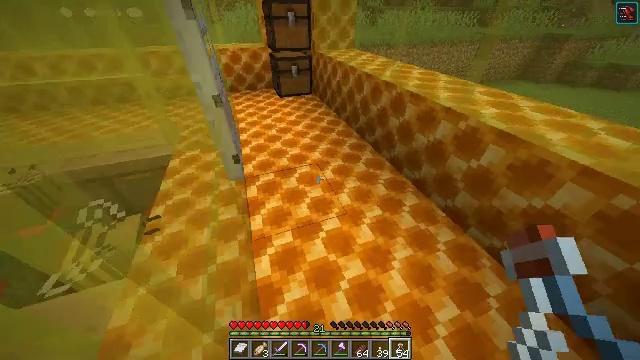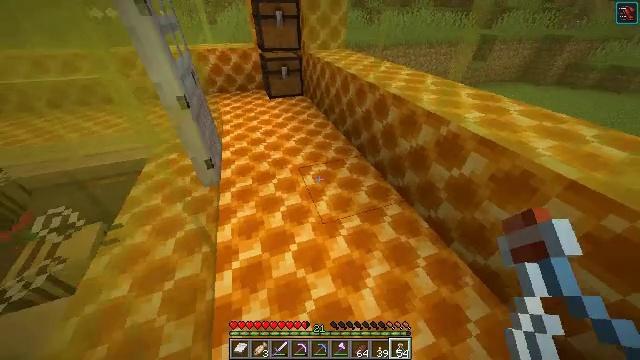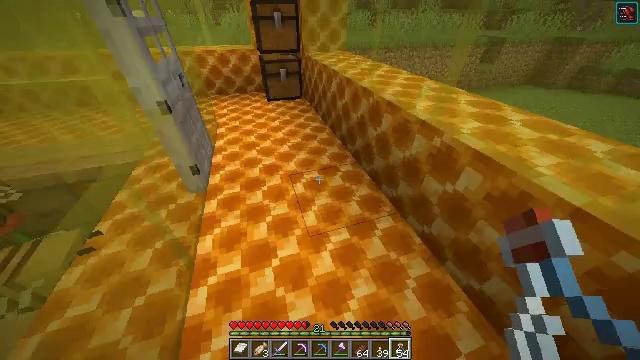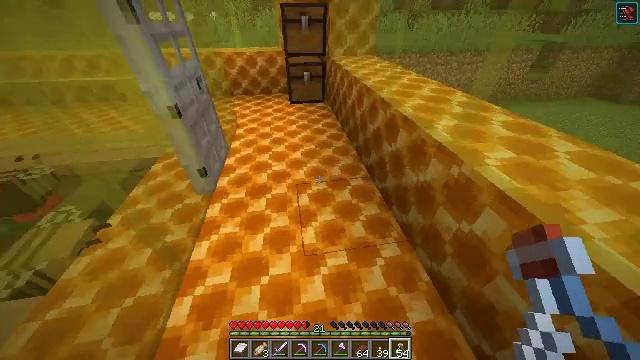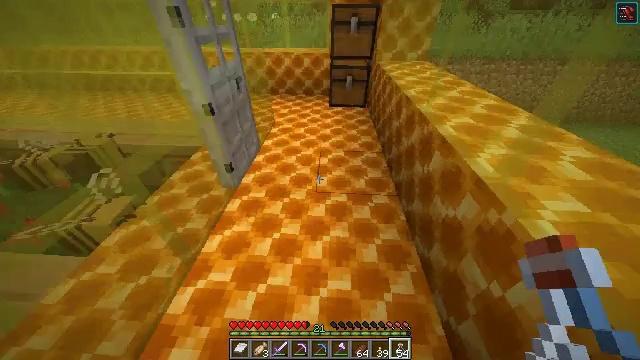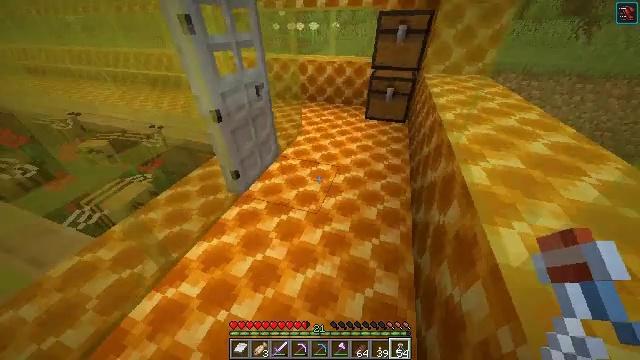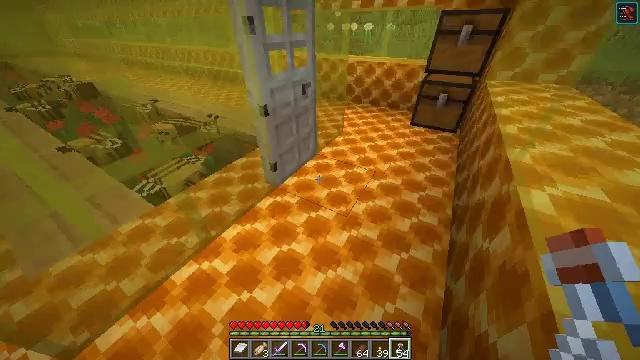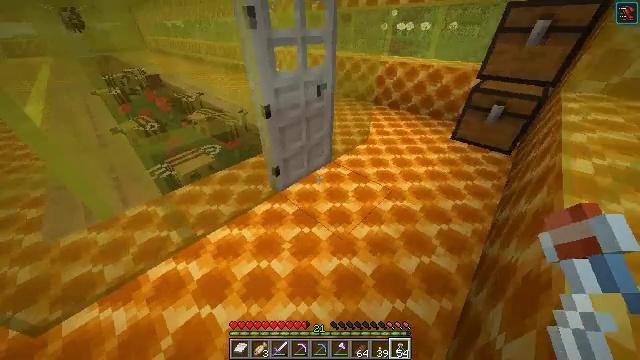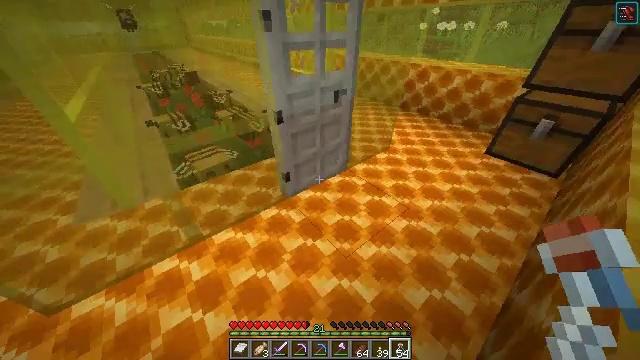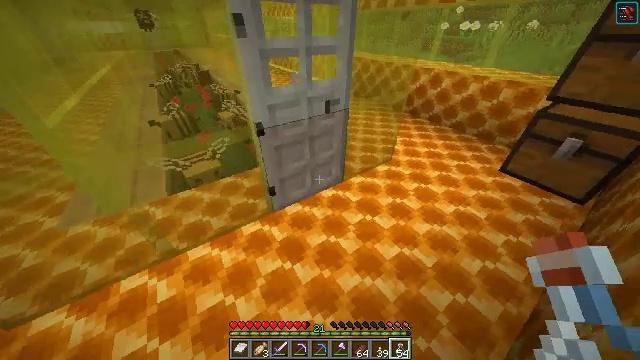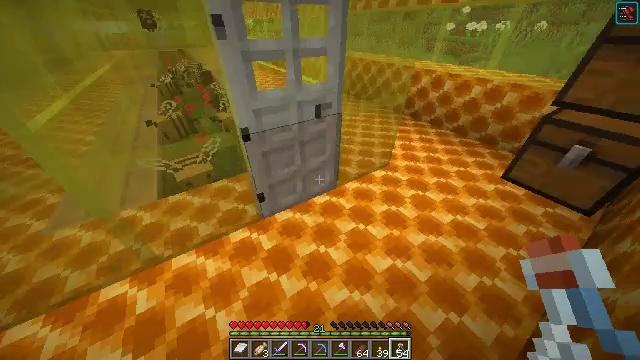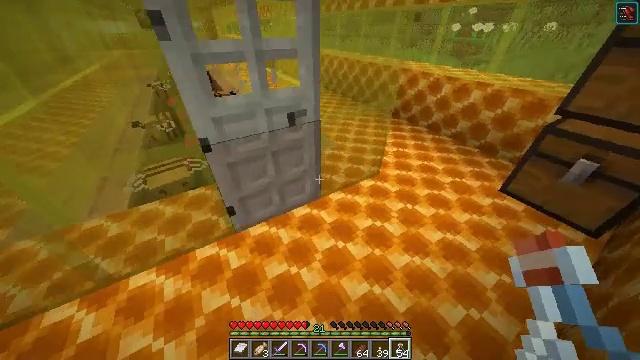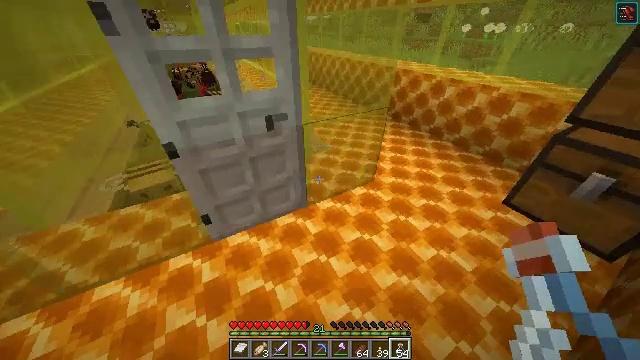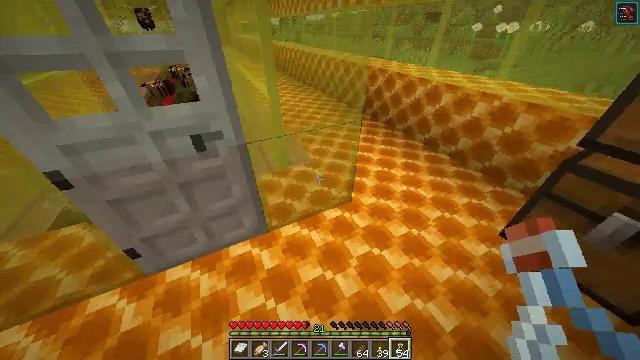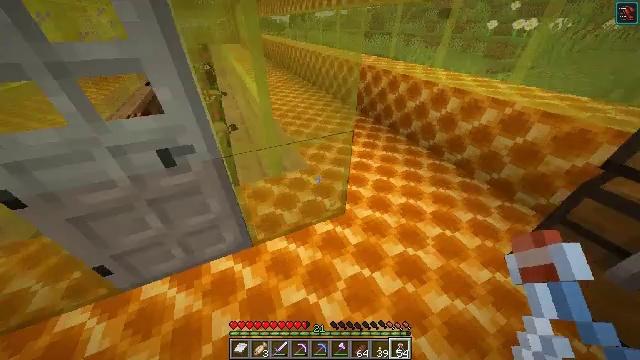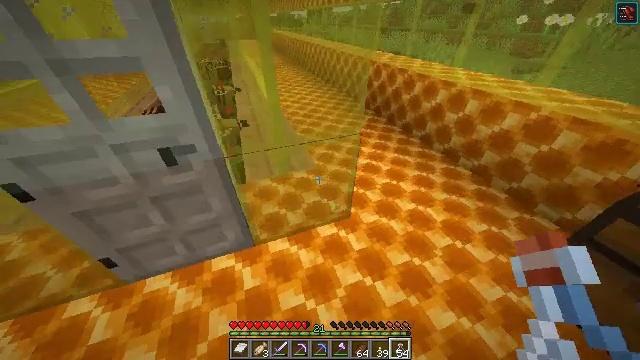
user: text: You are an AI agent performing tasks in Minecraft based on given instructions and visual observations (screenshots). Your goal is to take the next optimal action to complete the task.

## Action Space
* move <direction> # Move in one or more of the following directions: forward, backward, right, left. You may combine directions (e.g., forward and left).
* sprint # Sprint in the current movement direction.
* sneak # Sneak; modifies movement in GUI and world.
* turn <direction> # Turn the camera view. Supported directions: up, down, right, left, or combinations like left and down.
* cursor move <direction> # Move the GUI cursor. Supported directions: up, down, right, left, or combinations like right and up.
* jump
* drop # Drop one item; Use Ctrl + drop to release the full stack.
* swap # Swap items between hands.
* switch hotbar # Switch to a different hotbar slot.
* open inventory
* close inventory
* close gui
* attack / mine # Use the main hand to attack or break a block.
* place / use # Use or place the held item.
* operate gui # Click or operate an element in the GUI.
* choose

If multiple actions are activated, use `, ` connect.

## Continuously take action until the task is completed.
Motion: motion action
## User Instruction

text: Gather honey bottles to craft a honey block.
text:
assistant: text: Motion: move forward and move right
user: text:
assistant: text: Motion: move forward and move right, turn left
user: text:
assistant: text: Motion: move forward and move right, turn left
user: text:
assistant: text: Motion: move forward and move right, turn left
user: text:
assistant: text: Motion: move forward and move right, turn left and up
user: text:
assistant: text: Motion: move forward and move right, turn left
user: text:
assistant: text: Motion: move forward and move right, turn left
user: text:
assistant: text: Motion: move forward and move right, turn left
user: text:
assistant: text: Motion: move forward and move right, turn left
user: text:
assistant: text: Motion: move forward and move right, turn left
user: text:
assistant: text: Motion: move forward and move right, turn left
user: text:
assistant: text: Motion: move forward and move right, turn left
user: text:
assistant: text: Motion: move forward and move right, turn left
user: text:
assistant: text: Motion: move forward and move right, turn left
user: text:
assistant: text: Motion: move forward and move right, turn left
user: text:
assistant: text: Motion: move forward and move right, turn left
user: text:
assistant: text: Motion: move forward and move right, turn left
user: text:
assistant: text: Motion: move forward and move right, turn left
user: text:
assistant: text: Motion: move forward and move right, turn left
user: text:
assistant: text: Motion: move forward and move right, turn left
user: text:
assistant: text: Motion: move forward and move right, turn left
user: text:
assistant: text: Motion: move forward and move right, turn left
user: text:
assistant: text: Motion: move forward and move right, turn left
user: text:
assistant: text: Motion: move forward and move right, turn left
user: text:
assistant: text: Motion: turn left and down
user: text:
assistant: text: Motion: turn left and down
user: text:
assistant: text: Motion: turn left and down
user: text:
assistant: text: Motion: turn left
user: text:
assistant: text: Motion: turn left and up
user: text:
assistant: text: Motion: no_op